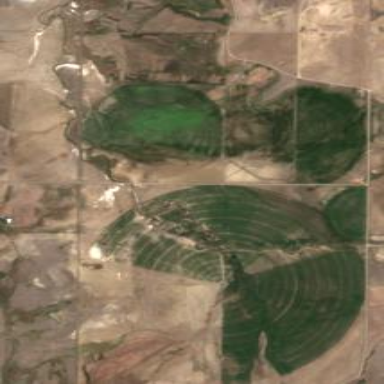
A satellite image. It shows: Farmland with pivot irrigation system.